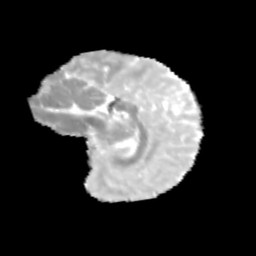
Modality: MD
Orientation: sagittal
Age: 11
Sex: female
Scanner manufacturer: siemens
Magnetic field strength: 3 T
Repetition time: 3.8 s
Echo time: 0.07 s